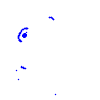
Particle: kaon